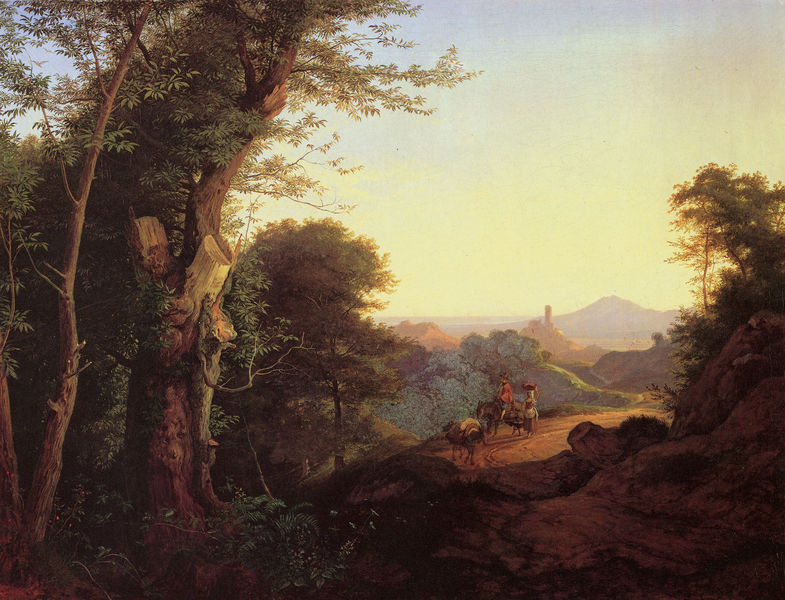
Titel: Wald bei Olevano
Künstler: Adrian Ludwig Richter
Standort: München
Institution: Neue Pinakothek
Schlagwörter: baum, berg, blau, blätter, dunkel, felsen, gemälde, gruppe, himmel, laub, mann, schatten, wasser, weiß, wolken, baumstämme, bäume, frauen, gelb, grün, landschaft, menschen, ocker, sand, äste, abend, blumen, braun, frankreich, frau, hell, holz, licht, männer, orange, schwarz, strasse, ausblick, blick, gebäude, gras, rot, schloss, tier, tiere, weg, beige, leute, malerei, bibel, mensch, stein, steine, ast, baumstamm, dämmerung, ebene, erde, ferne, horizont, hügel, morgen, natur, stamm, zweige, büsche, gehen, kirche, pfad, sonne, sträucher, wege, boden, land, händler, klassizismus, personen, blatt, pflanze, pflanzen, wald, esel, karren, pferd, pferde, reiter, turm, ranken, ausritt, aussicht, klar, sommer, düster, italien, bündel, gepäck, warm, berge, fels, gebirge, sonnenlicht, abendsonne, dunst, sonnenuntergang, tag, violett, landschaftsmalerei, weis, pause, figuren, französisch, romantik, ölgemälde, stämme, blue, church, hat, men, oil, people, red, white, women, black, dark, dress, golden, green, painting, woman, yellow, brown, flucht, burg, religion, wälder, lichtung, beeren, maultier, maultiere, unterholz, wood, wurzeln, altes testament, classical, cliff, clouds, heaven, horses, man, rock, rocks, sky, tree, geäst, reise, wanderer, rinde, gehölz, laubbäume, head, hill, hills, landscape, mountain, mountains, nature, distance, horizon, summer, sun, tower, trees, eiche, claude, wagenspuren, wegrand, packesel, america, evening, forest, grass, light, bushes, dusk, exterior, path, plants, road, view, arkadien, castle, color, shadow, wilderness, coat, realism, scarf, animals, hats, romantic, romanticism, stumpf, baumstumpf, pass, testament, staffagefiguren, sunlight, dirt, italy, outside, rural, sunny, sunshine, valley, ware, day, human, basket, stump, leaves, pastoral, trunk, lasten, family, forst, painter, sublime, thüringen, max, sonnensufgang, apron, horse, west, branches, hindernis, lorrain, leaf, pfed, travel, forrest, liane, riding, sunset, lasttiere, shadows, flucht nach ägypten, desert, dawn, sunrise, claude lorrain, humans, atmosphere, cut, waaren, abgebrochen, branch, hors, arcadia, standing, camel, trail, rest, realistic, burh, vine, terrain, sinne, packtier, bäöume, pfeerd, ass, leafs, woods, countryside, travelers, staubstrasse, donkey, foliage, holy family, journey, mule, traveler, ride, moving, oak, blosw, gebirgspfad, mogendämmerung, mountian, reidende, rider, skye, morning, naturalism, daylight, log, soft, fortress, bag, horseback, donkeys, s, schönes wetter, himmel#, gorizon, weg reiter, landscaoe, bark, von, pack, ma, wares, clearing, fleeing, pioneer, copse, cowboy, adventure, explore, horizont#, hell#, italz, figured, road home, road to town, on the road, mules, stumps, settler, leaving, scenary, burden, romantic landscpae, romantic landscape, romanicism, figures on horseback, puprle, acryl, hudson valley, pioneers, beirstadt, cowboys, foorrest, american scene, donkies, wild west, arizonaf, idyl, english gouche, straße weg